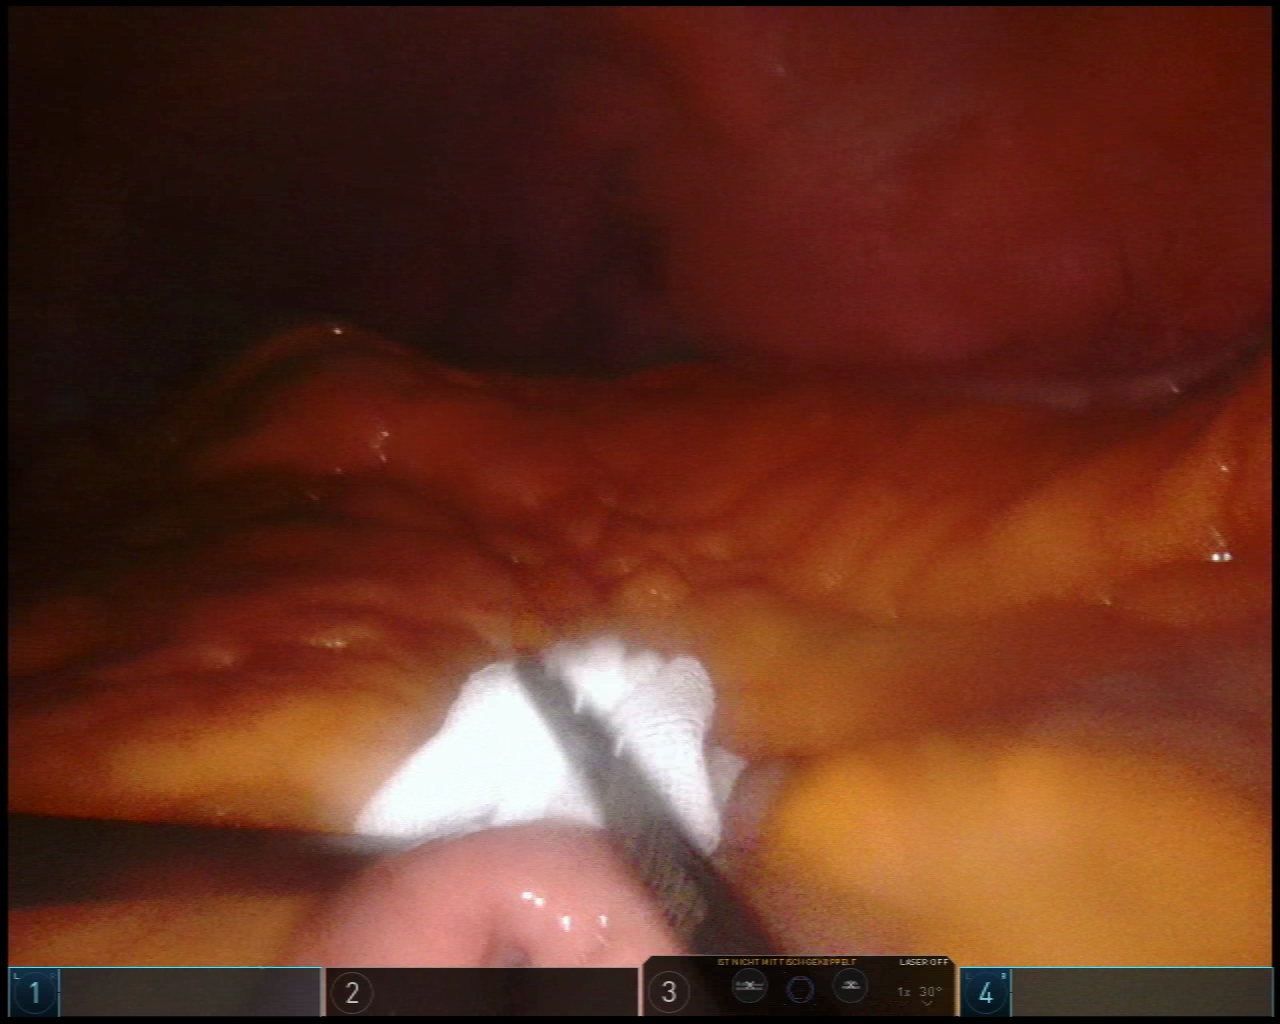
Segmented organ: small_intestine
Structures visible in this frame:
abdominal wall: yes
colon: yes
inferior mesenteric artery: no
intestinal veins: no
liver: no
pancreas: no
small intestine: yes
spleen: no
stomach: no
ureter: no
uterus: no
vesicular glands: no